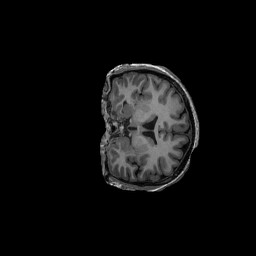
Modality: T1w
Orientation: coronal
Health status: ill
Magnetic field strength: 3 T